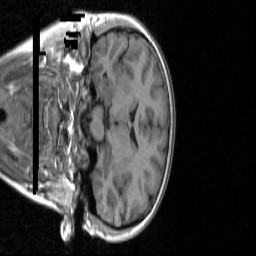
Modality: T1w
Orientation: coronal